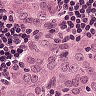
Metastatic tissue present: yes